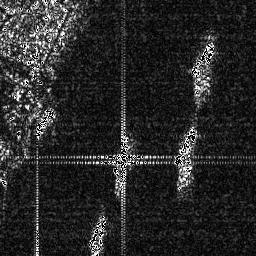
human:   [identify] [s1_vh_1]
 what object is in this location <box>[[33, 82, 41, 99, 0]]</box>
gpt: <ref>1 medium ship at the bottom</ref>

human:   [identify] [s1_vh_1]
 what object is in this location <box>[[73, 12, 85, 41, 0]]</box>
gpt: <ref>1 large ship at the top right</ref>